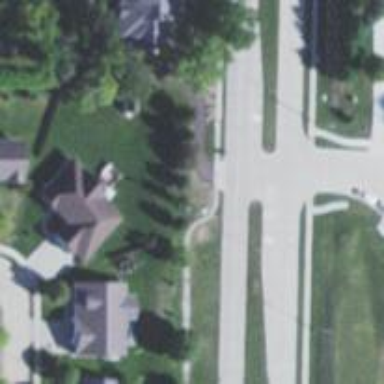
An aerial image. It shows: Secondary road.